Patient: sex F, age 67
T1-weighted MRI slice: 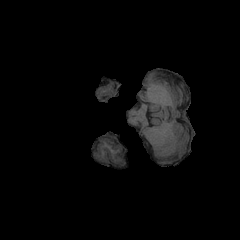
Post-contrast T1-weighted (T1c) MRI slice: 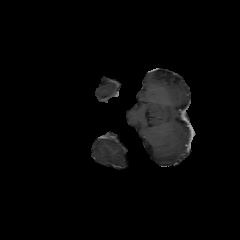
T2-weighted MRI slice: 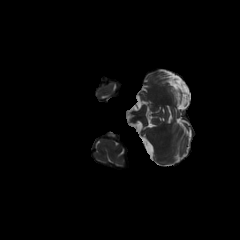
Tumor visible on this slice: no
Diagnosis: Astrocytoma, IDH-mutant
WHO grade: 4